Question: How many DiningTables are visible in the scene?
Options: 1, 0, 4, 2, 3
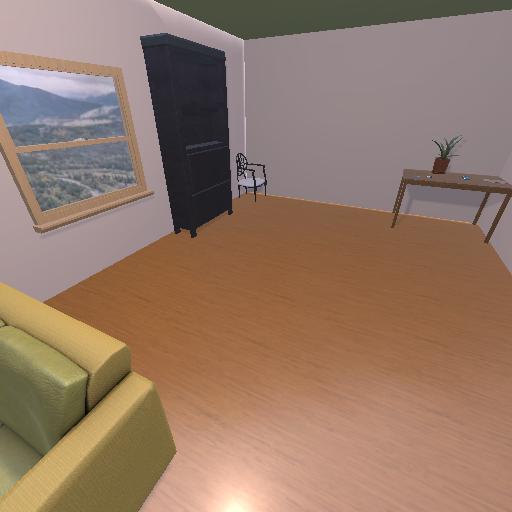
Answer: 1